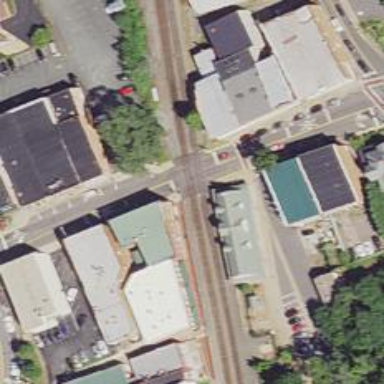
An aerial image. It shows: Railway crossing.